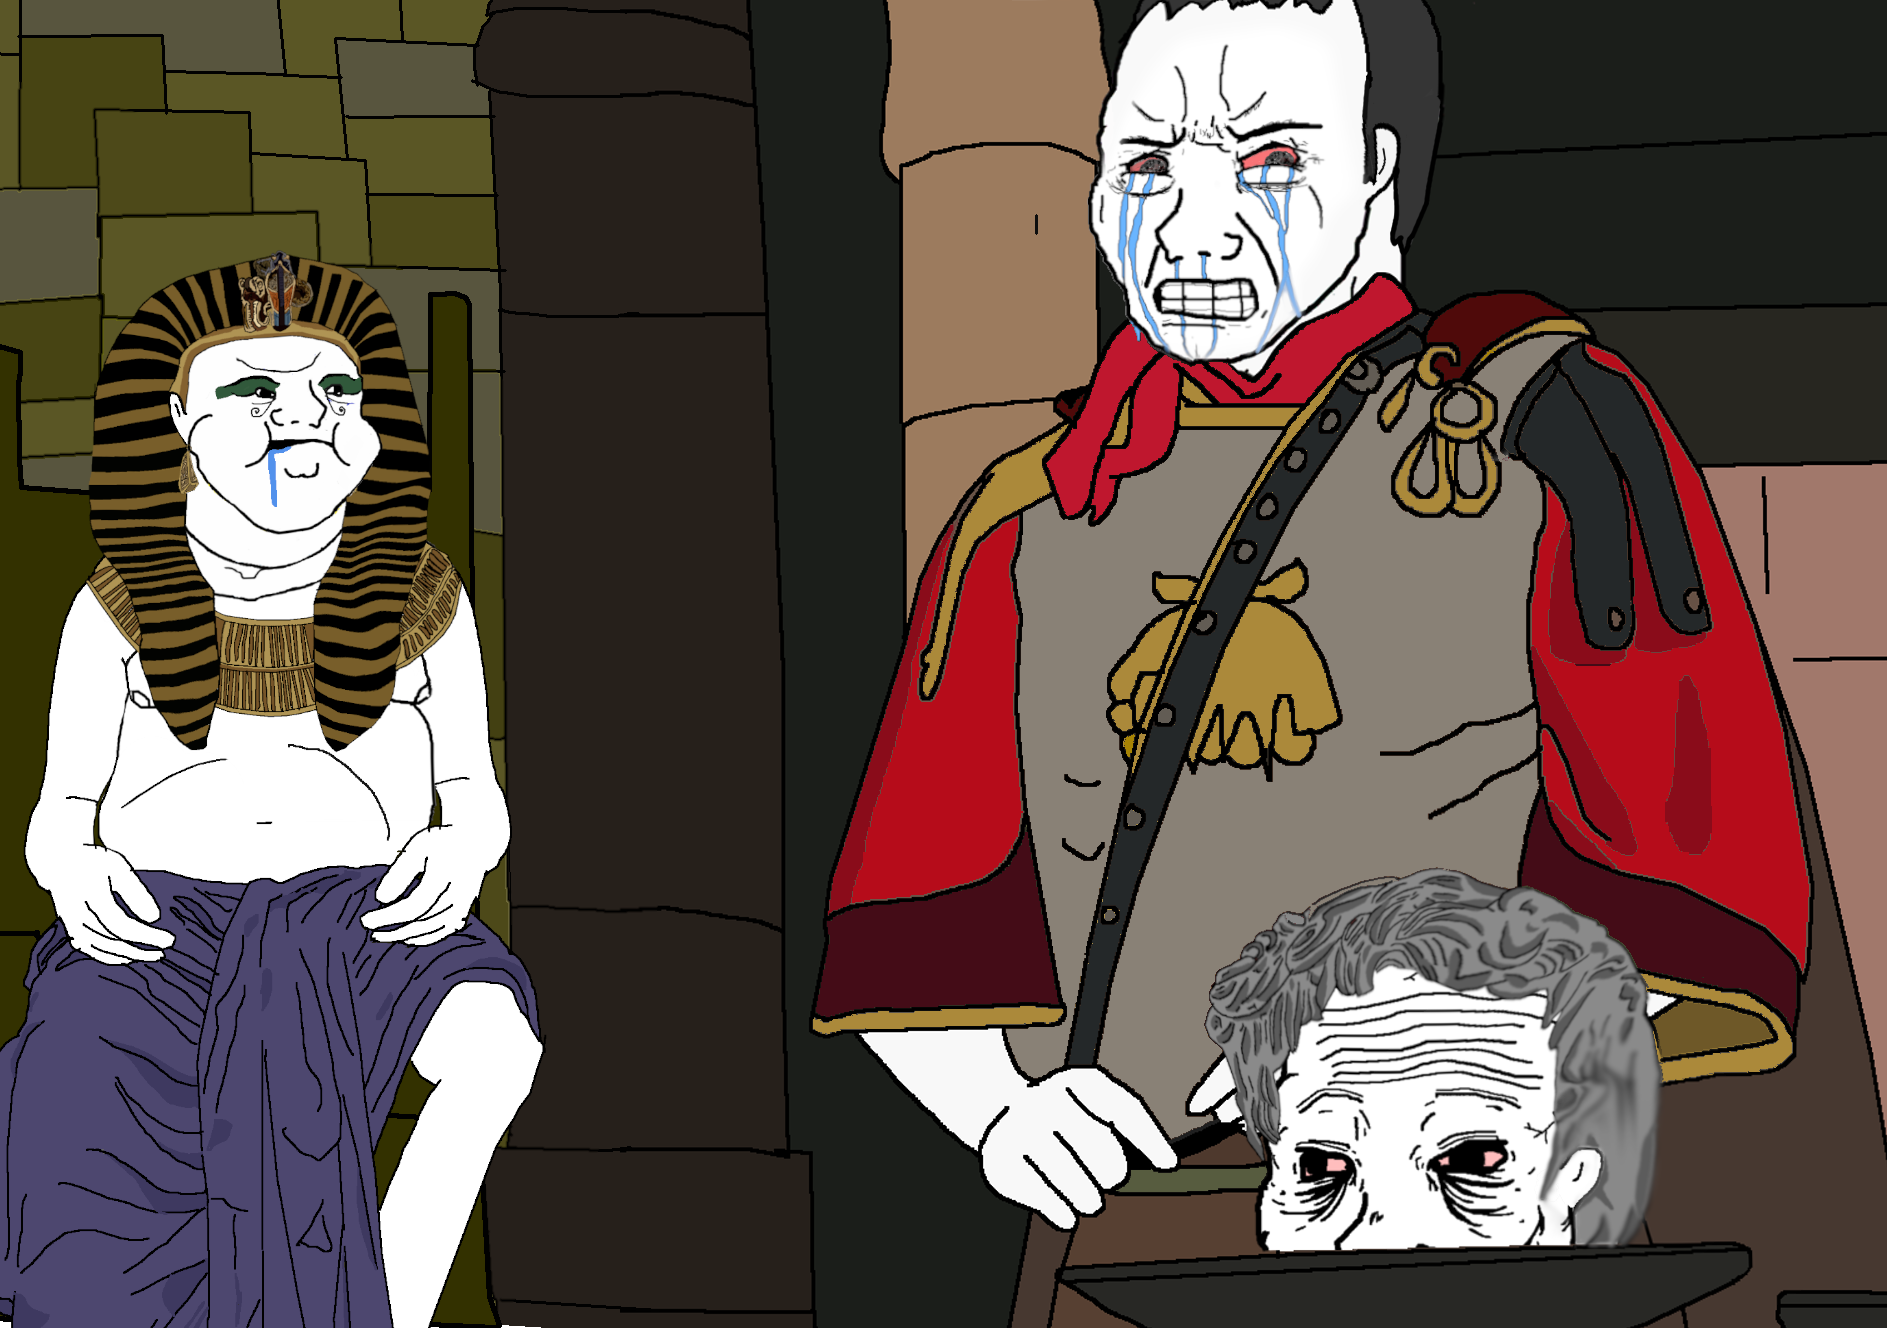
Label: 5_Wojak_with_Background